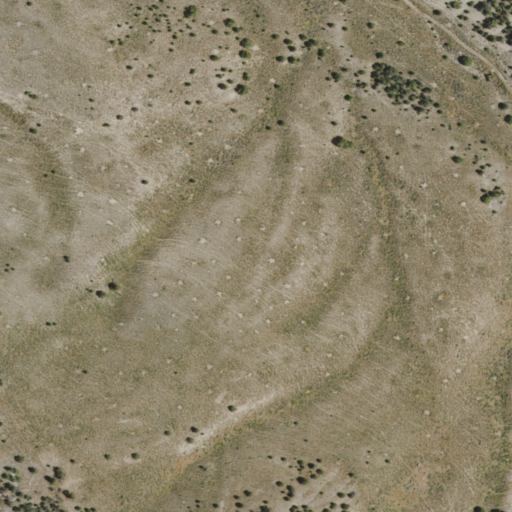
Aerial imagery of depression(s) in Nevada named West Morris Basin containing shrub and evergreen forest